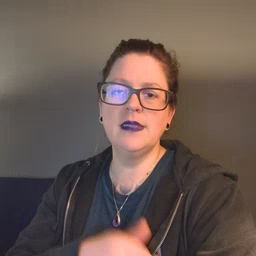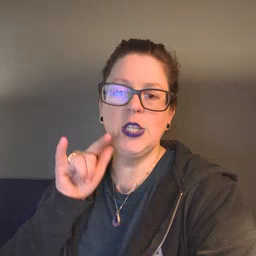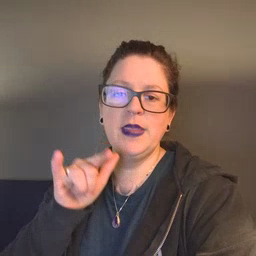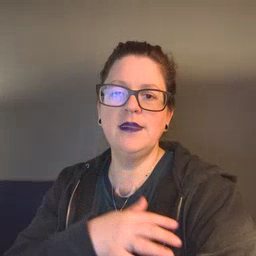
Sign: airplane